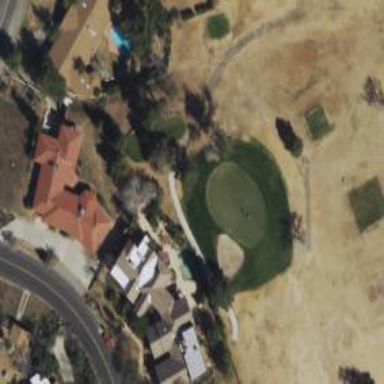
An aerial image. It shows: Path for both road and golf.